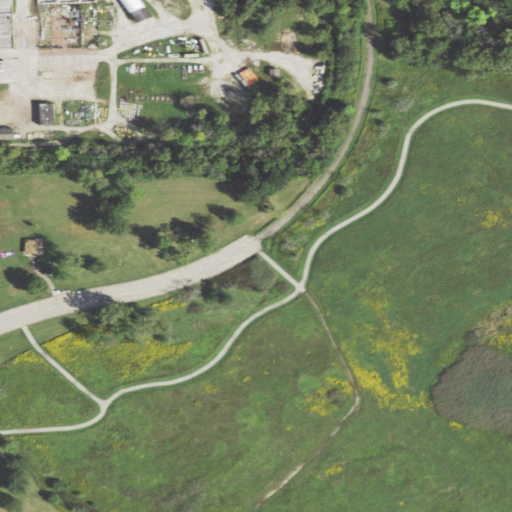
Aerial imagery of plain(s) in Illinois named Miller Meadows containing pasture, low intensity development, medium intensity development, open development, high intensity development, grassland, woody wetlands, cultivated crops, shrub, and barren land